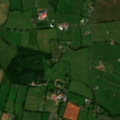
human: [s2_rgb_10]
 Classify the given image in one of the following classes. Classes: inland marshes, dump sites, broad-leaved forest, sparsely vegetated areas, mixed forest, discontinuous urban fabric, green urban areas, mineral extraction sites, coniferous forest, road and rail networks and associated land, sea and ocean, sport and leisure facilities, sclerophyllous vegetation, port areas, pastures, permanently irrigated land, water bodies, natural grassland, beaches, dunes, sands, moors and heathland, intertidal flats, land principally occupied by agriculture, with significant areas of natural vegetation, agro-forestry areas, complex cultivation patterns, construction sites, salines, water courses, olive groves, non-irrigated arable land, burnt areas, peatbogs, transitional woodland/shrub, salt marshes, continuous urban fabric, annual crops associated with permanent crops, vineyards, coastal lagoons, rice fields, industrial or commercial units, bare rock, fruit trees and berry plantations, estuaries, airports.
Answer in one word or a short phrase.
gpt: non-irrigated arable land, pastures, land principally occupied by agriculture, with significant areas of natural vegetation